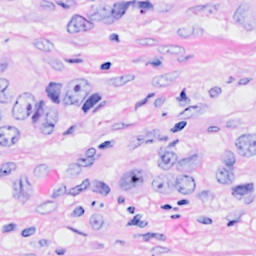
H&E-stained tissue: Breast